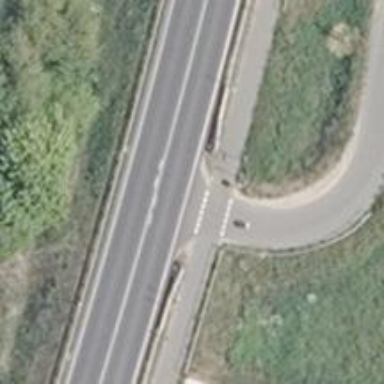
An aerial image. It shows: Road with "give way" sign.